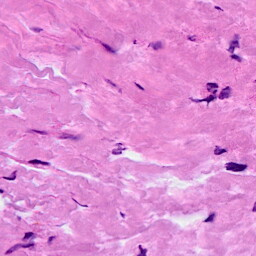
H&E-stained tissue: Breast